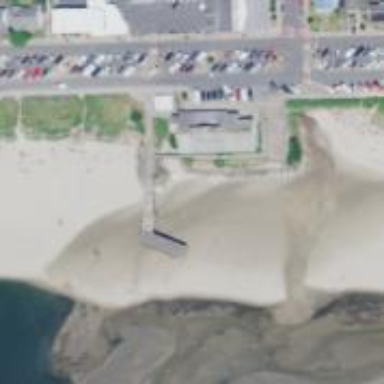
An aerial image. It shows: Man-made pier.